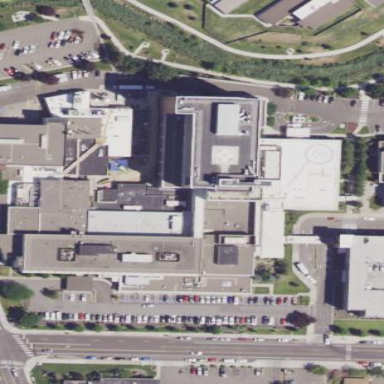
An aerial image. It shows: Healthcare facility identified as hospital.